Interaction volume radius: 5 \u00c5
Interaction volume height: 15 \u00c5
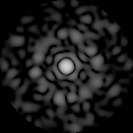
Disorder parameter: 0.8795